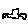
Label: car